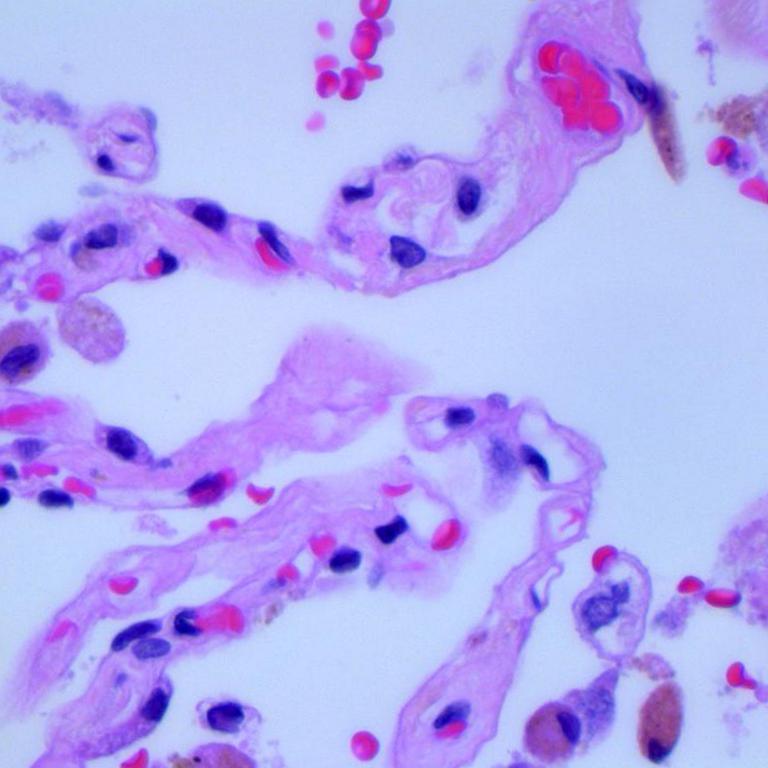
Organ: lung
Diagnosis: benign